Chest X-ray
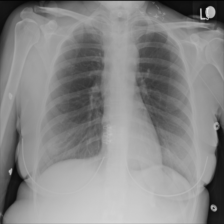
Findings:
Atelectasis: negative
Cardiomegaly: negative
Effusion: negative
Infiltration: negative
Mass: negative
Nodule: negative
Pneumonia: negative
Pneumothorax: negative
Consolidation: negative
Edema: negative
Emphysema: negative
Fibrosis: negative
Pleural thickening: negative
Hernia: negative